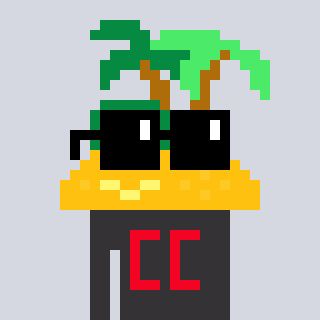
a pixel art character with square black sunglasses, a island-shaped head and a grayscale-colored body on a cool background